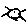
Label: sun